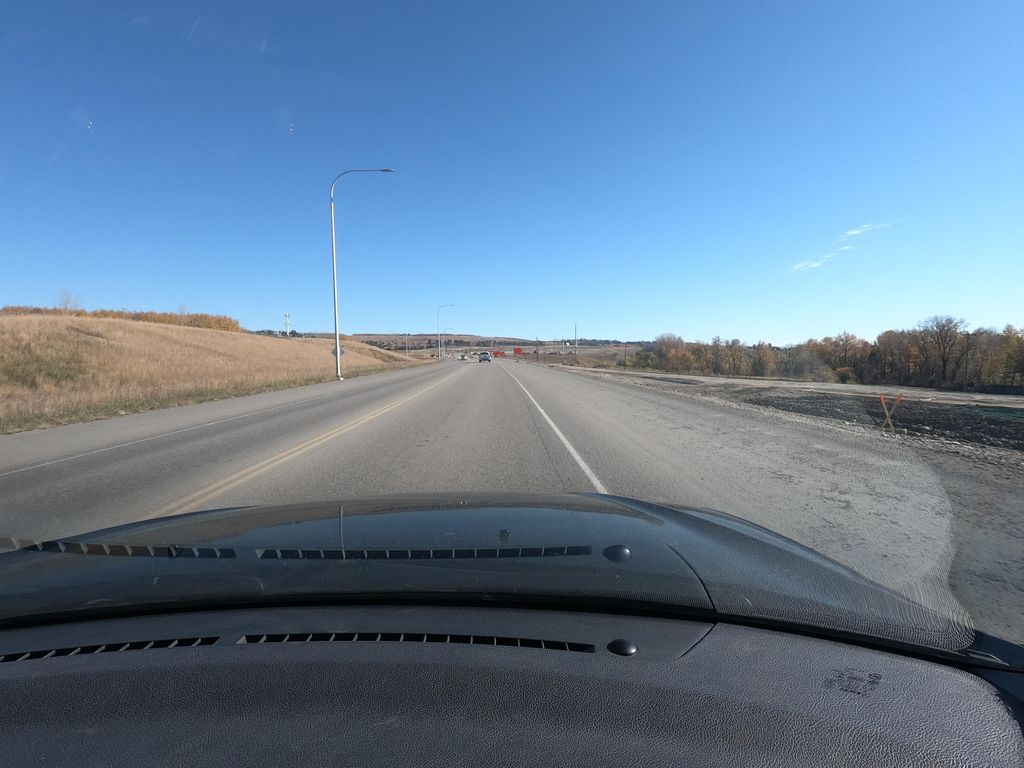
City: calgary